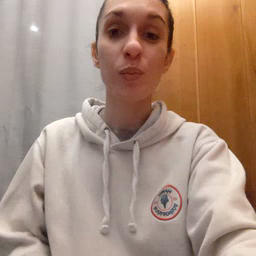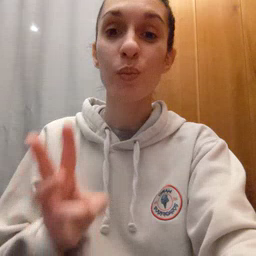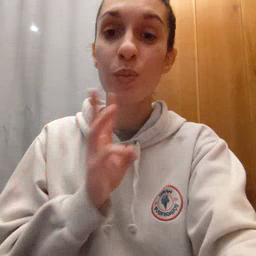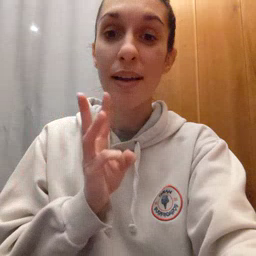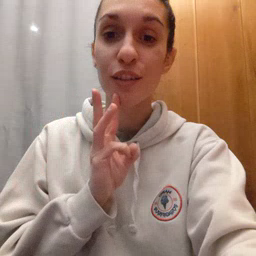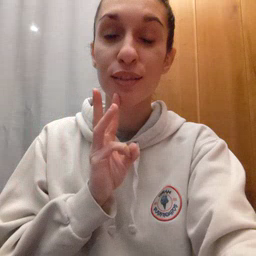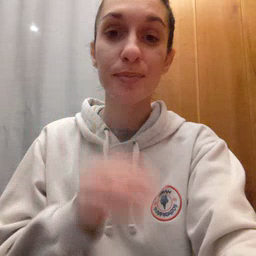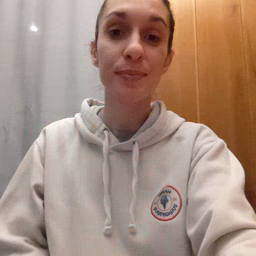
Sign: water